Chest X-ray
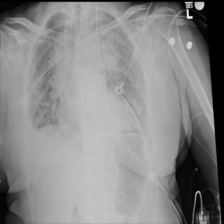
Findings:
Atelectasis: negative
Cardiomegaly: negative
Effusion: positive
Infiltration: negative
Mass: negative
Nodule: negative
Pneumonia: negative
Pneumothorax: negative
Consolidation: negative
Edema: negative
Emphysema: negative
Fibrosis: negative
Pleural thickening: negative
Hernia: negative